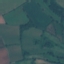
Land use / land cover: Pasture